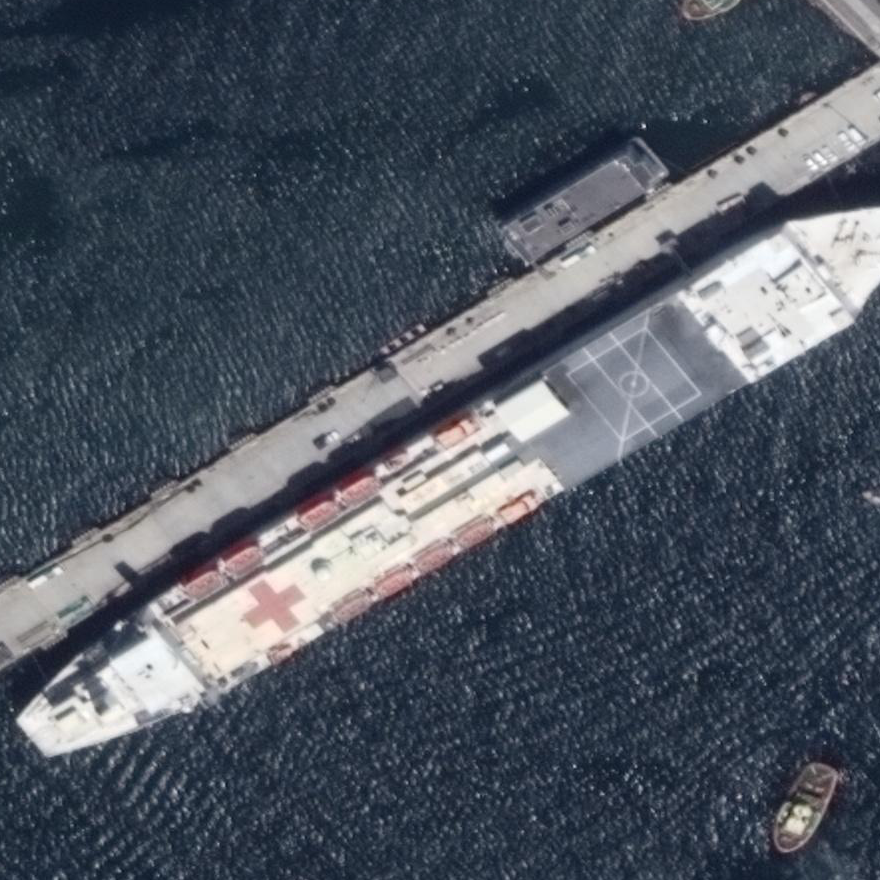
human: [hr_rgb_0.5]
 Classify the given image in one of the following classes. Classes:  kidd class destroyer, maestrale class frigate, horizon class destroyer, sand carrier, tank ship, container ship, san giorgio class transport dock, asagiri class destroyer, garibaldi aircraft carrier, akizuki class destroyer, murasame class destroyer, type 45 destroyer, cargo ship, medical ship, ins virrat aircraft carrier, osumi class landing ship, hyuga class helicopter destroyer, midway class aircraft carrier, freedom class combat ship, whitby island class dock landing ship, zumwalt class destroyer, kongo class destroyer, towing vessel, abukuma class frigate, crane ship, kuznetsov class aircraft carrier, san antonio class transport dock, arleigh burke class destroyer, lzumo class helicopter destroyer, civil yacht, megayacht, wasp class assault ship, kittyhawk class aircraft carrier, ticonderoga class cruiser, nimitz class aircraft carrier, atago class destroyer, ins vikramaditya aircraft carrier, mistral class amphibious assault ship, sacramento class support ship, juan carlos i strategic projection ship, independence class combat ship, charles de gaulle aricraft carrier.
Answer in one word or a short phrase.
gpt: Medical ship